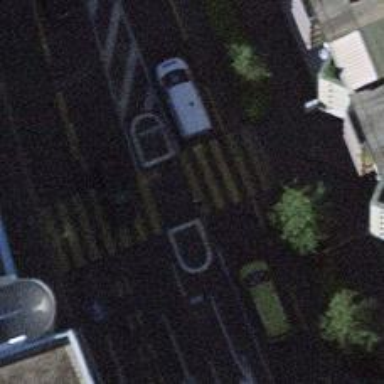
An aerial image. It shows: Footway on traffic island with asphalt surface.